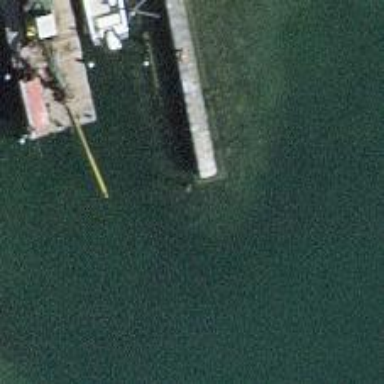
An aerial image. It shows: Man-made pier.